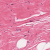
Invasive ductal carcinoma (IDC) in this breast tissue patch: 0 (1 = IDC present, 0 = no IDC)